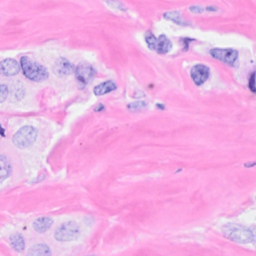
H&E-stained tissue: Breast